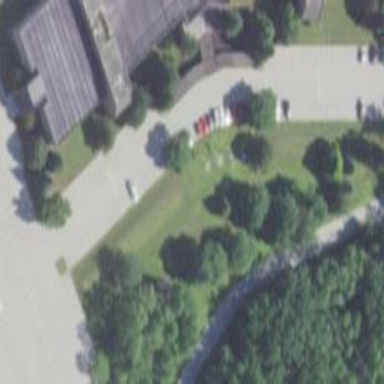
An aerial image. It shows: Parking area with surface.